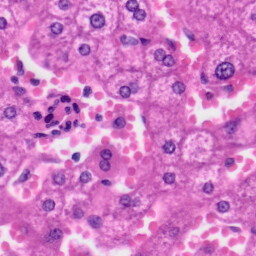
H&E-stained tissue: Liver